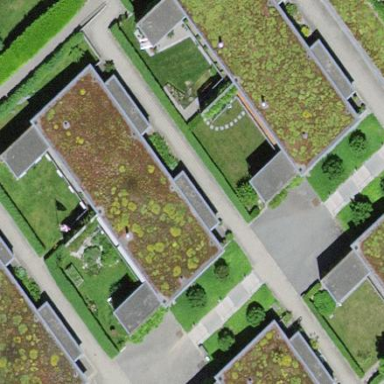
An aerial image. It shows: Residential building.